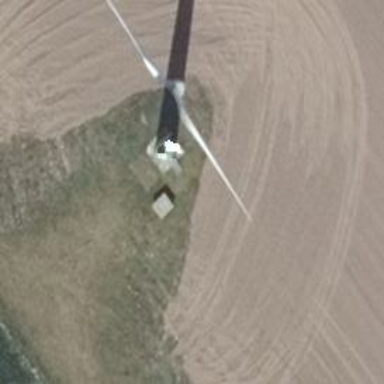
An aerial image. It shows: Wind generator using wind turbines of horizontal axis.